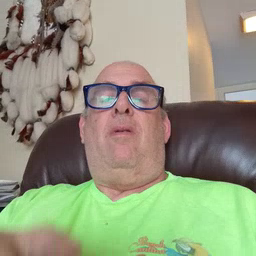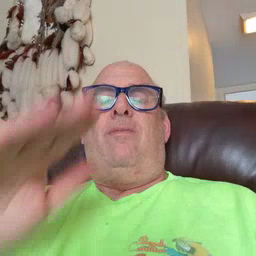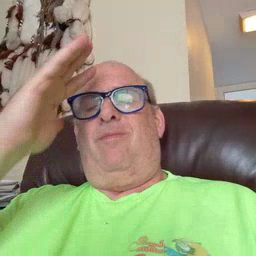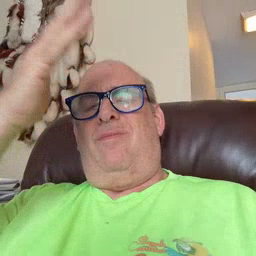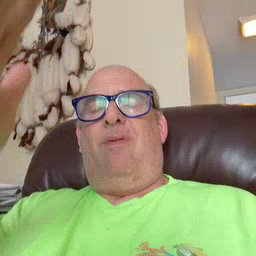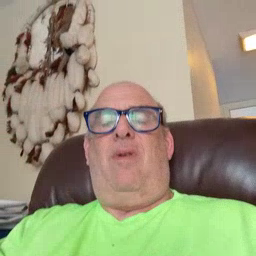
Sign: pretend